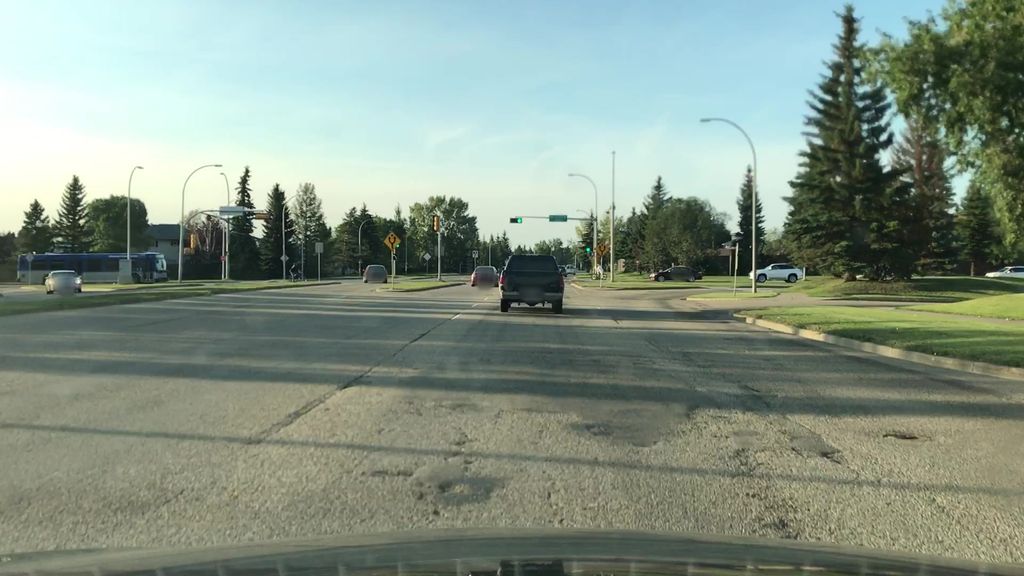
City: edmonton